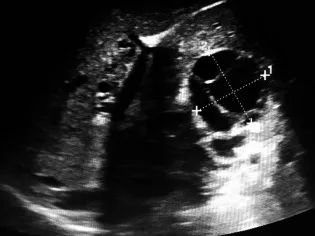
A and b: An abdominal ultrasound showing the presence of multiple multiloculated cystic formations evoking hydatic cysts type CE2 of the WHO classification of segments I, IV, and V.
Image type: radiology (ultrasound)